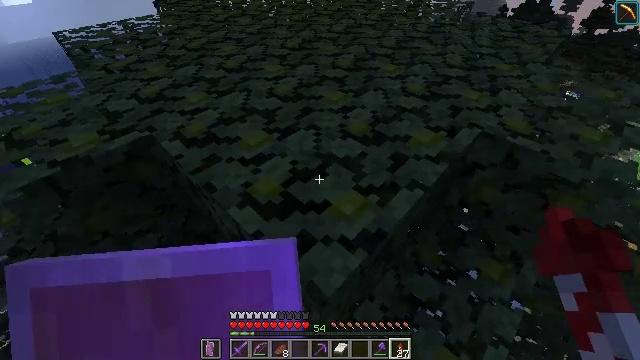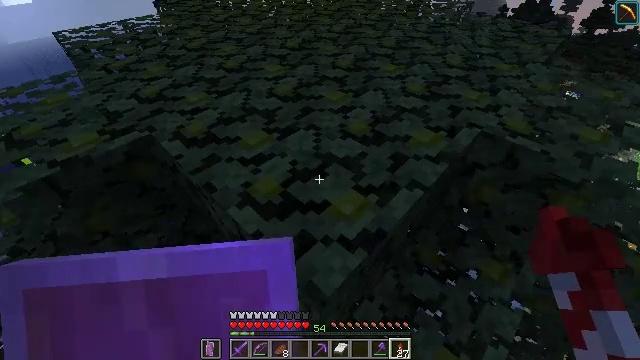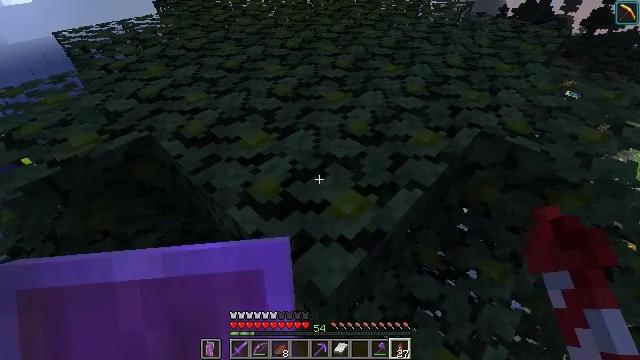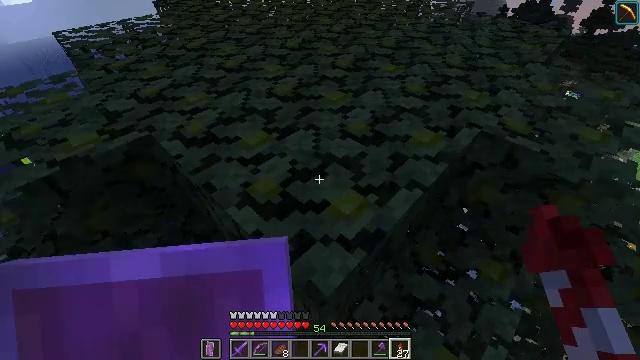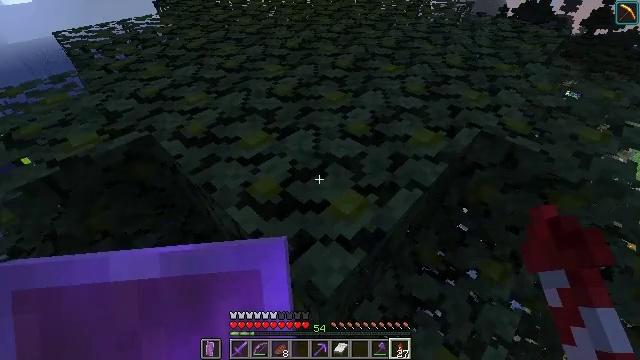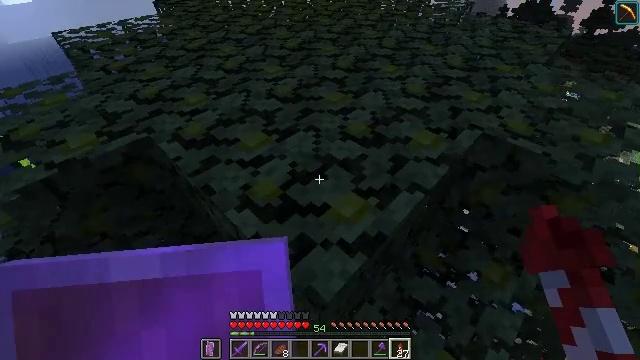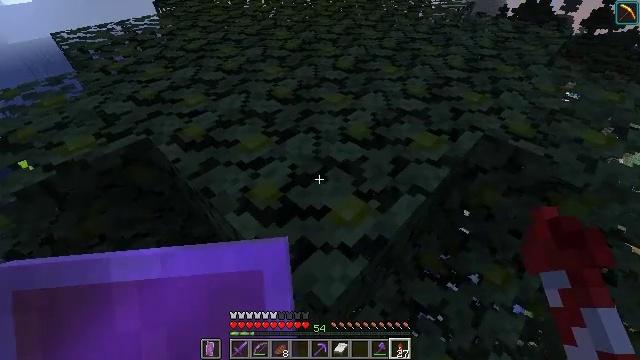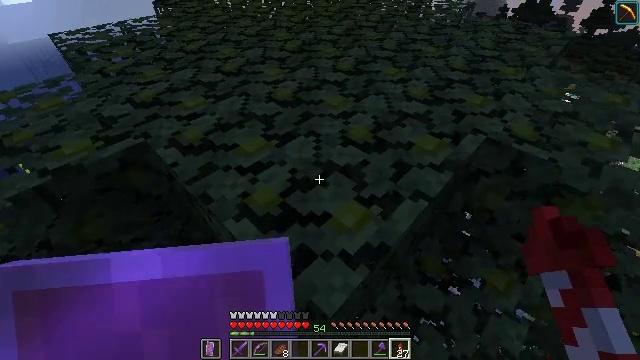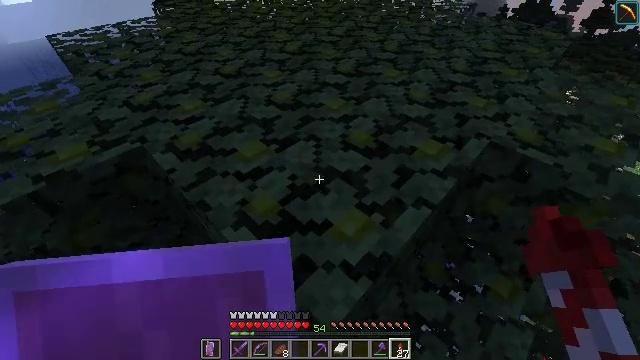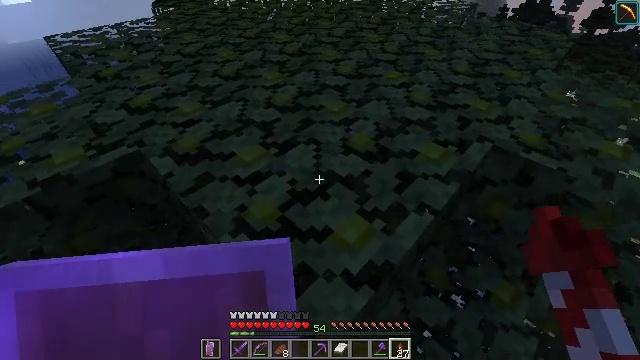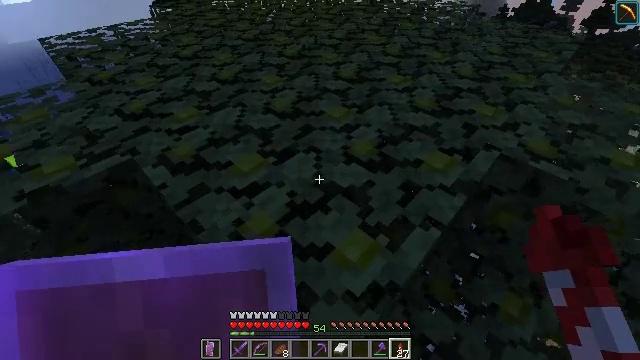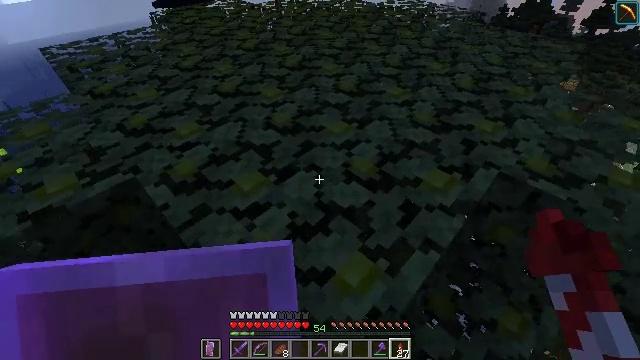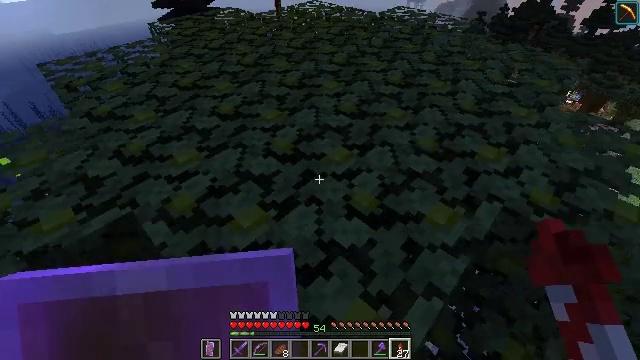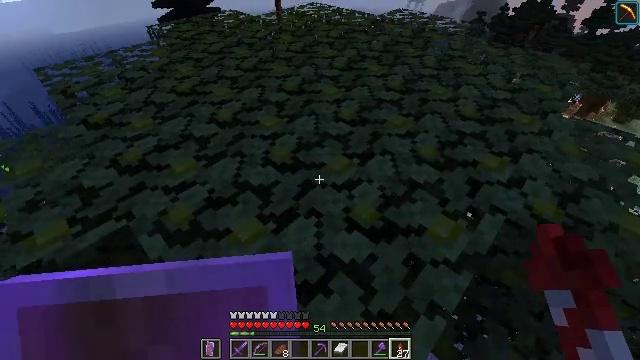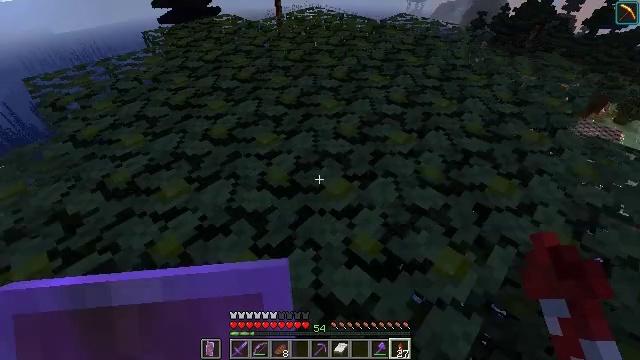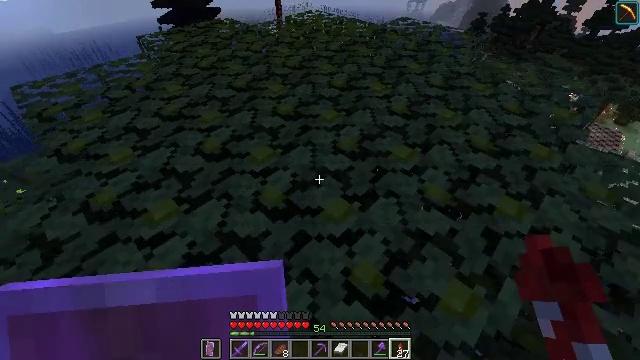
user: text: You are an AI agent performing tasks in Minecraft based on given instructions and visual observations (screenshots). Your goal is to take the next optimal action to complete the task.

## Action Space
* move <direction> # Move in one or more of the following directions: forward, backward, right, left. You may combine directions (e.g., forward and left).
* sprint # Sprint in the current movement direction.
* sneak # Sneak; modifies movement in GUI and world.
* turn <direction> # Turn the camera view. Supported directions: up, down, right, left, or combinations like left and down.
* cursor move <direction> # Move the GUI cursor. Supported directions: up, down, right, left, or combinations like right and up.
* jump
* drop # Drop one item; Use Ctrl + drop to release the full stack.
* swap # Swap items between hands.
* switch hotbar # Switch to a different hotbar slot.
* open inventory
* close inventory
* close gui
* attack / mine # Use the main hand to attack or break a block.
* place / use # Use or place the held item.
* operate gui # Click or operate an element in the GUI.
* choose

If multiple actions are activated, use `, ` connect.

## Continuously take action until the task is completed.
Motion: motion action
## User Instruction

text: Use the crafting table to produce paper.
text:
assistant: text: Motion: sneak
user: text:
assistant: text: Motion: sneak
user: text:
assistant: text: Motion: sneak
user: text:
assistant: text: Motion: sneak
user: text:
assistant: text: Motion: move forward, sneak
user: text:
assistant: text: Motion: move forward, sneak
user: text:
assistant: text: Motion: move forward, sneak
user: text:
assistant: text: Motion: move forward, sneak
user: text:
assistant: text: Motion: move forward, sneak
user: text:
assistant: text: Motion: move forward
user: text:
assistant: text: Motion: move forward
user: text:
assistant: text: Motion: move forward
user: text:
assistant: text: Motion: move forward
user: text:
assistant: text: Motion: move forward
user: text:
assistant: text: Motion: move forward
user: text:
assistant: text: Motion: move forward
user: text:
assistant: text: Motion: move forward
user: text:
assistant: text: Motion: move forward
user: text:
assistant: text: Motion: move forward
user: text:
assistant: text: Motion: move forward
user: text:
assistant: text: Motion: move forward
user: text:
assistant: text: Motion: move forward
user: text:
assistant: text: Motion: move forward
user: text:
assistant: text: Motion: move forward
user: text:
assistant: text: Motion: move forward, turn down
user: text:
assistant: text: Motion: move forward, turn right and down
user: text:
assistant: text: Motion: move forward, turn down
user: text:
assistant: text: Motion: move forward, turn down
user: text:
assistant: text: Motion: move forward
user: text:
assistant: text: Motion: no_op